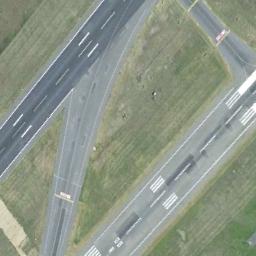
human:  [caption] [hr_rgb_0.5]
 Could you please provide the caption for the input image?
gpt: The grass is on either side of the runway .

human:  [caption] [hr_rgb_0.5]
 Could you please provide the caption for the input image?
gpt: There are green lawns next to the three connected runways, And there are white short and thick signs on the runway .

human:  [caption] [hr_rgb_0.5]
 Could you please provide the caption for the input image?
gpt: The two runways with some markings go through the lawn .

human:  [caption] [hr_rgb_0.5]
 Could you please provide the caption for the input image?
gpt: The runway is on the grass .

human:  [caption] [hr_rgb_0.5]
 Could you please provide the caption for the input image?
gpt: There are some green lawns beside the runway .